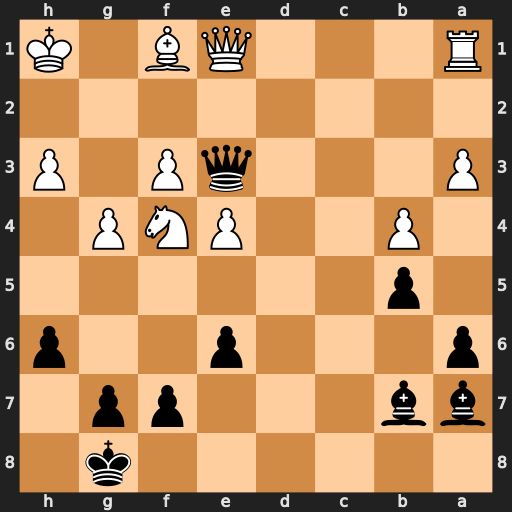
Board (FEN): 6k1/bb3pp1/p3p2p/1p6/1P2PNP1/P3qP1P/8/R3QB1K
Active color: b
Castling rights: -
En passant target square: -
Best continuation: Qg1#